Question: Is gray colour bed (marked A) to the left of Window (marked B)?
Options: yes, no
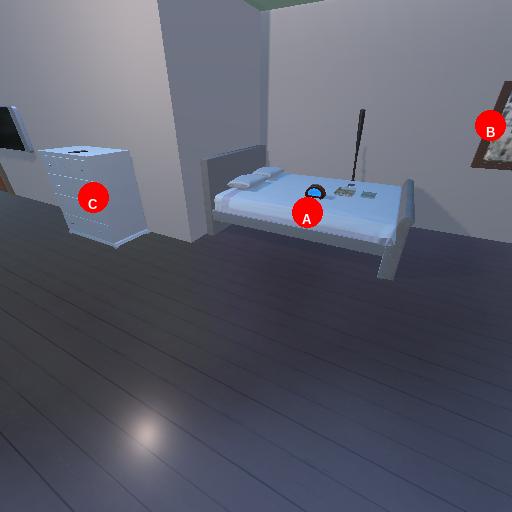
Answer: yes